Question: This is my code:
'''
final Button button = (Button) findViewById(R.id.button);
button.setOnClickListener(new View.OnClickListener() {
public void onClick(View v) {
// Perform action on click
}
});
'''
This is the 'android developers' guide link:
<URL>
This is how the editor shows the code:

As you can see, 'setOnClickListener' does not work in 'android studio'. Does anyone know why?.
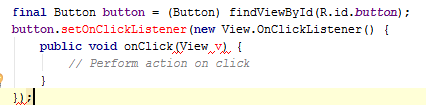
Answer: Your code has to be in a method, like onCreate.
'''
protected void onCreate(Bundle savedInstanceState) {
super.onCreate(savedInstanceState);
setContentView(R.layout.activity_main);
button = (Button) findViewById(R.id.button);
button.setOnClickListener(new View.OnClickListener() {
public void onClick(View v) {
// Perform action on click
}
});
}
'''